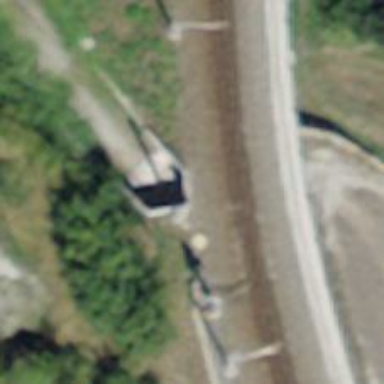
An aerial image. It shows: Path through tunnel.